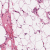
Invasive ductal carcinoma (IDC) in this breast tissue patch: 0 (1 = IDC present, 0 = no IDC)